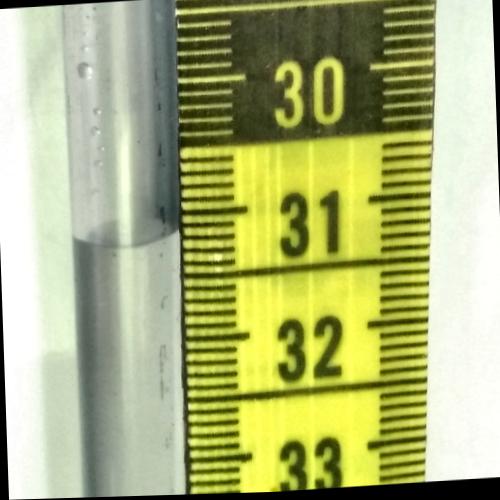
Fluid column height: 31.2 cm